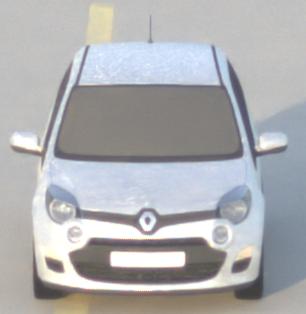
Make: Renault
Model: Twingo 1.2 LEV 16V 75
Detailed model: Twingo (II)
Model produced from: 2012/01
Model produced until: 2014/07
Doors: 3
Color: white
Road condition: dry road
Daytime: sunrise or sunset
Contrast: low contrast